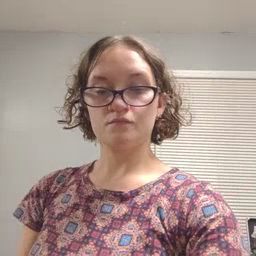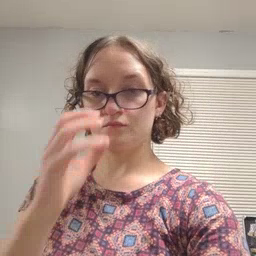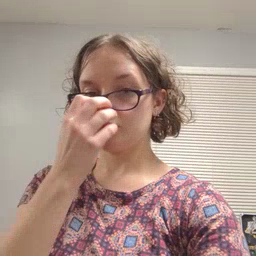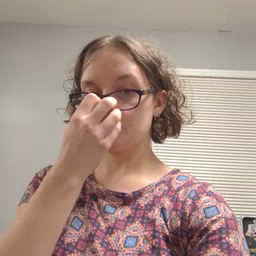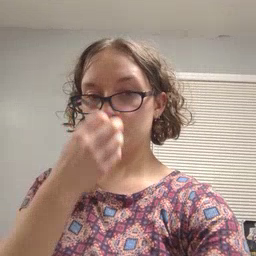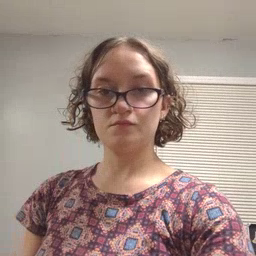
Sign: clown